Question: Lets say we have a 'default' theme for our Magento (1.4+) Shoe store, we have styled this so that it contains lots of shoe related images etc. We now want to design a limited-edition theme that is very similar to the default theme, just that it replaces some images and changes the structure of a page a bit. This works well, since we can create default/limited_edition and overload the default theme.
Now we have these two themes working well, we want to create a "limited edition sale" theme, this is exactly the same as the limited edition, but has sale graphics over it - how do we do this? There doesnt seem to be a way to have magento use 3 cascades of themes? Do I really have to duplicate the entire limited-edition theme and change it to include sale graphics?
A good example of what i would like to achieve can be found in the Kohana Framework:
"Files that are in directories higher up the include path order take precedence over files of the same name lower down the order, which makes it is possible to overload any file by placing a file with the same name in a "higher" directory" - this supports as many cascades as you need

<URL>
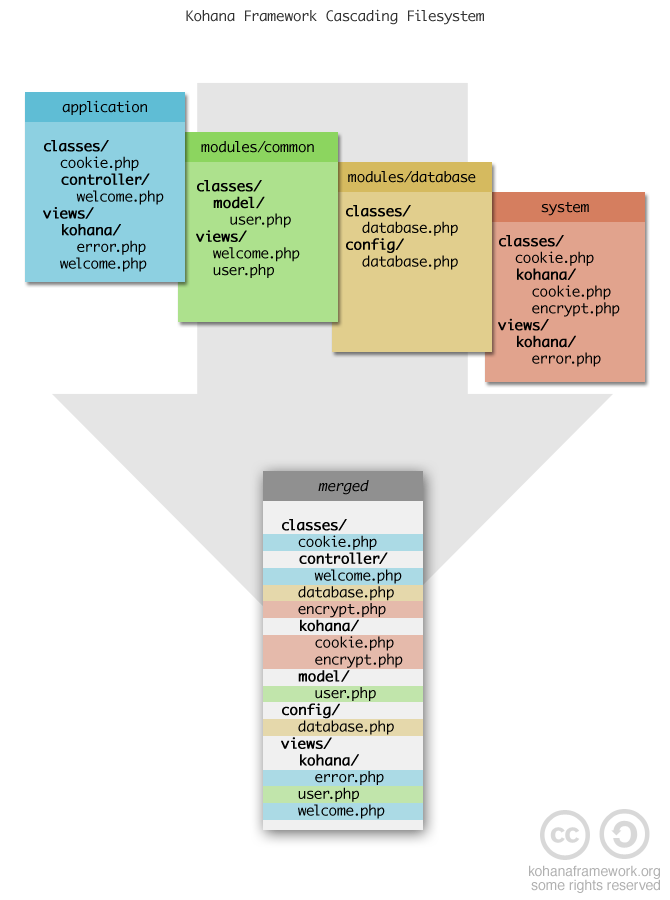
Answer: You're right, 3 cascades is impossible in Magento theming. So you could choose to create new theme by copying previous one and customizing it. One more solution - to create custom blocks, which extends standard ones but with custom selling templates - I think you have not so much places where you want to put new graphics over. After sale is finished switch off the customized blocks and previous design will be back.